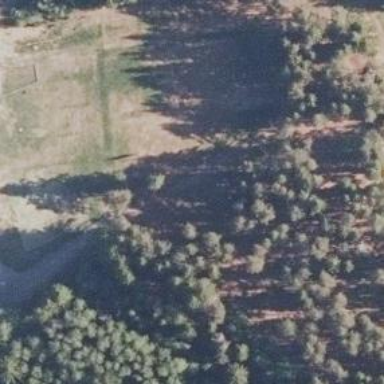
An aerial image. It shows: Disc golf basket.